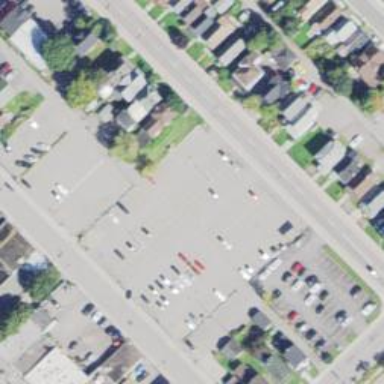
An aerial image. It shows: Alley classified as service road.